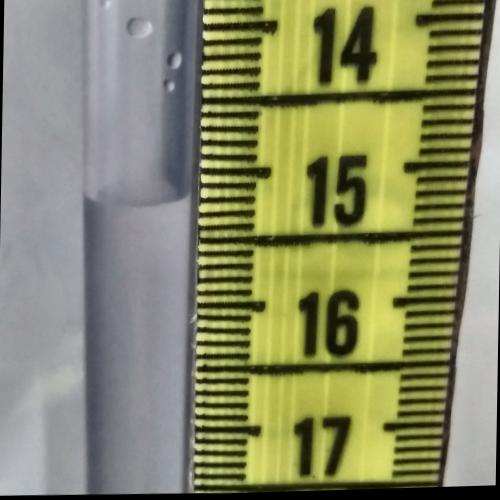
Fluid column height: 15.2 cm